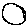
Label: circle